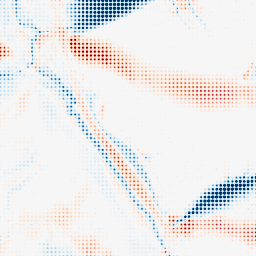
Category: morphological
Decomposition family: morphological_ellipse
Decomposition parameters: operation: average
width: 50
height: 30
Upsampling method: sinc_hamming
Upsampling parameters: scale: 8
kernel_size: 4
Upsampling scale: 8